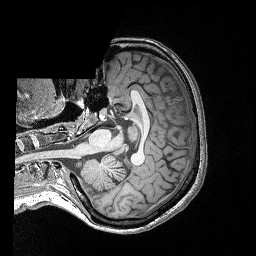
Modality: T1w
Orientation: axial
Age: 30
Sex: female
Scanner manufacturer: siemens
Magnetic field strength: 3 T
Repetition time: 2.4 s
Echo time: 0.03 s